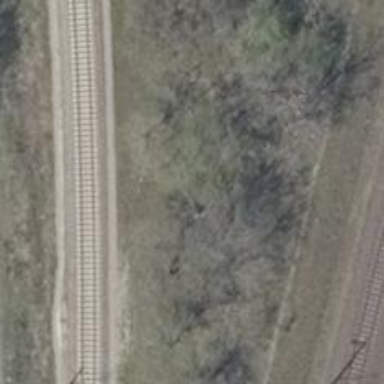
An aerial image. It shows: Track with grade3 tracktype.